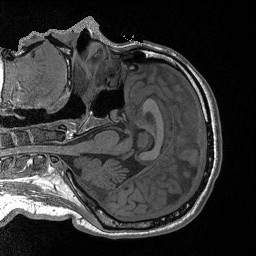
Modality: T1w
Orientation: coronal
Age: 23
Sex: female
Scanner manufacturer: siemens
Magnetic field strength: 3 T
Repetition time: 5.1 s
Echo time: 1.76 s